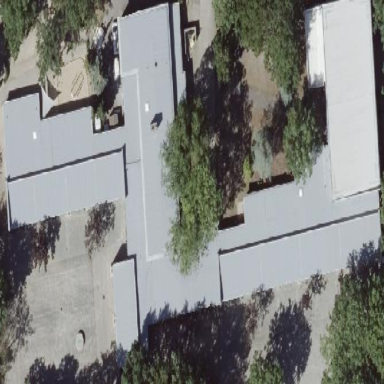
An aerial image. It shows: School building that serves both primary and secondary education.